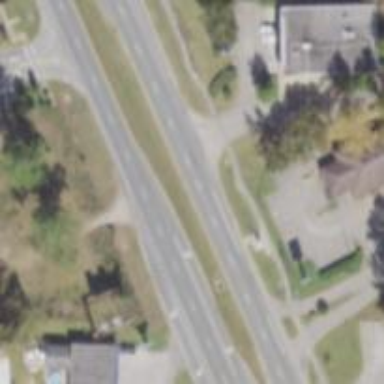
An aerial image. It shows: Unmarked road crossing.